Interaction volume radius: 5 \u00c5
Interaction volume height: 15 \u00c5
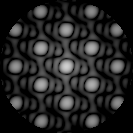
Disorder parameter: 0.02083